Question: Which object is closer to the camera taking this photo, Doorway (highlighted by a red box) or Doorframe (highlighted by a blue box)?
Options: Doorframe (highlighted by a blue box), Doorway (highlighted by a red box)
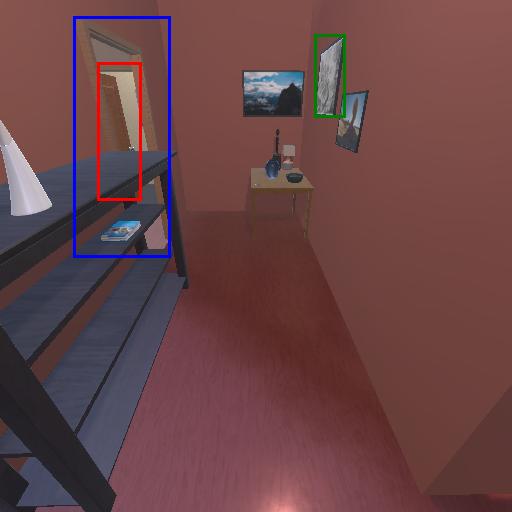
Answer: Doorframe (highlighted by a blue box)